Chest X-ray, PA view. Patient: 24 years old, sex M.
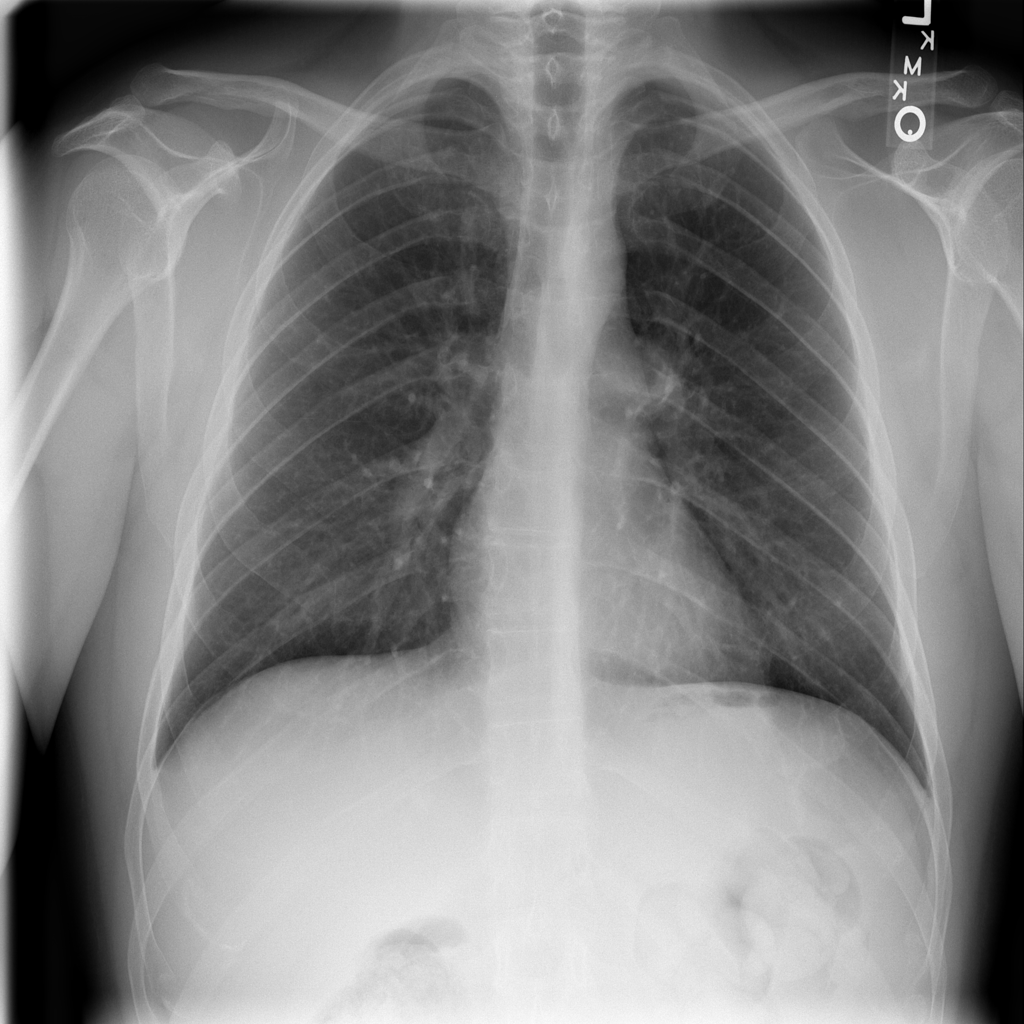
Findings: No Finding